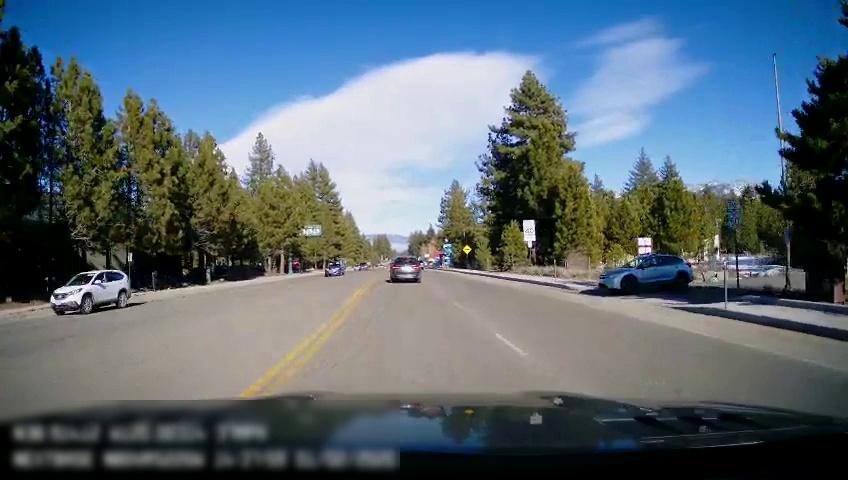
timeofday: Day
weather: Sunny
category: Drivable Space
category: Vehicles | SUV
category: Vehicles | SUV
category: Vehicles | Car
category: Vehicles | Car
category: Lanes | Opposite Lane
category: Lanes | Opposite Lane
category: Lanes | Current Lane
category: Traffic | Signs